Question: I am developing an Operating System as a hobby project. I interfaced VGA display by using address 0xB8000, and number of rows are set to 25, and columns are set to 80. I have used following clear screen function :
'''
void vga_init(void) {
// Initialise the VGA variables and clear the screen : :
vga_buffer_pointer = (uint16_t *) VGA_MEMORY_LOCATION;
//start clear using 2 pass loop :
uint8_t iter_i = 0;
uint8_t iter_j = 0;
for(iter_i = 0; iter_i < VGA_ROWS; iter_i ++) {
for(iter_j = 0; iter_j < VGA_COLS; iter_j++) {
uint8_t index = (VGA_COLS * iter_i) + iter_j;
vga_buffer_pointer[index] = ((uint16_t)color << 8) | ' ';
}
}
enable_cursor(14,15);
}
'''
I am initialising the screen with green color. The display occupies only a porting of the qemu terminal screen, As shown below :

But I want, the entire terminal to be green. And the display should use the entire terminal. Any help is most appreciated. Thank you
I have attached a gist of my code.
<URL>
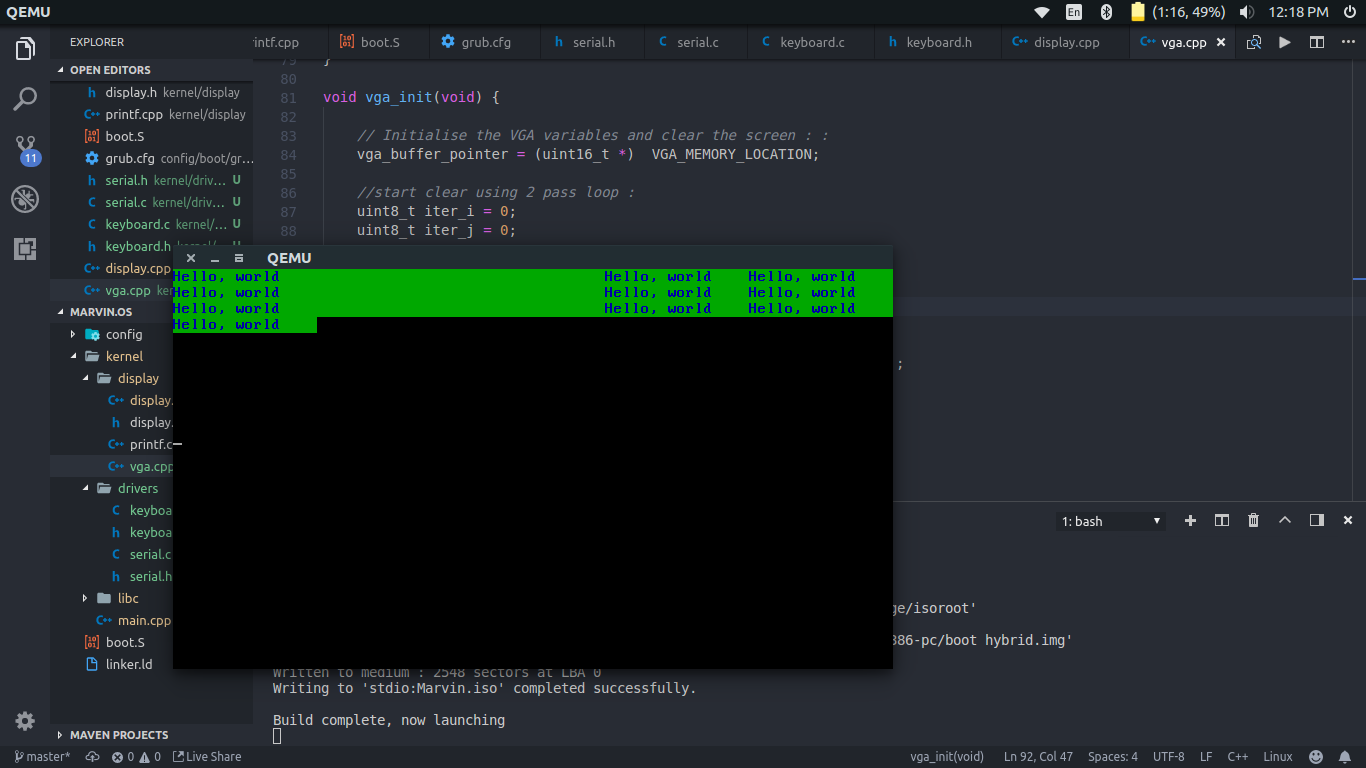
Answer: Change:
'''
uint8_t index = (VGA_COLS * iter_i) + iter_j;
'''
to:
'''
uint16_t index = (VGA_COLS * iter_i) + iter_j;
'''
A 'uint8_t' isn't big enough to hold the calculation for the index so it is being truncated causing only part of the display to be erased.